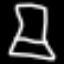
Label: hourglass